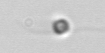
Label: flagellate